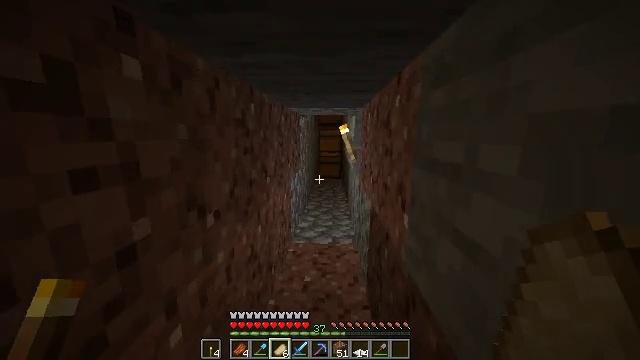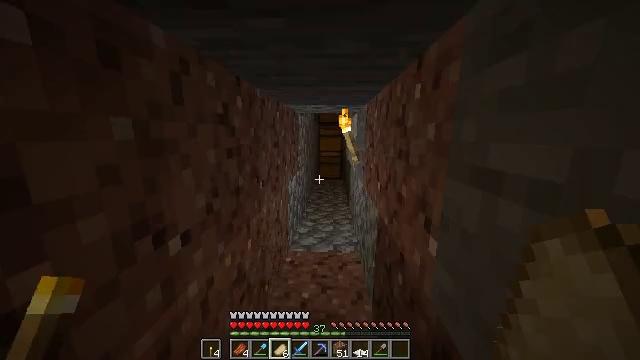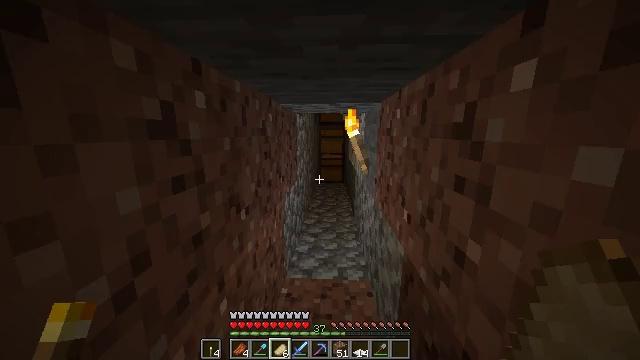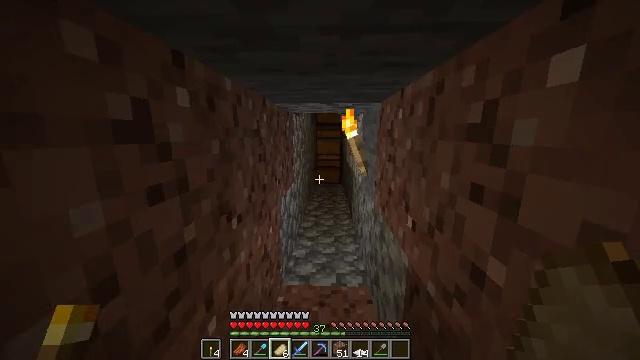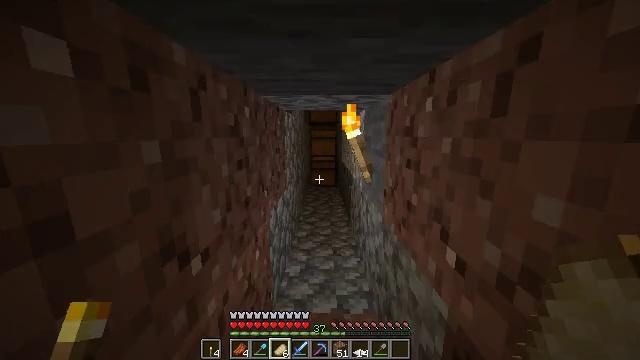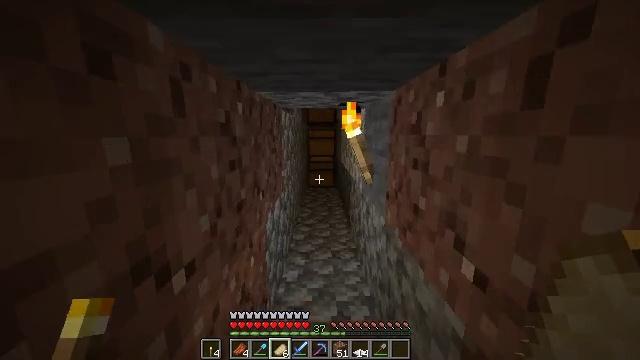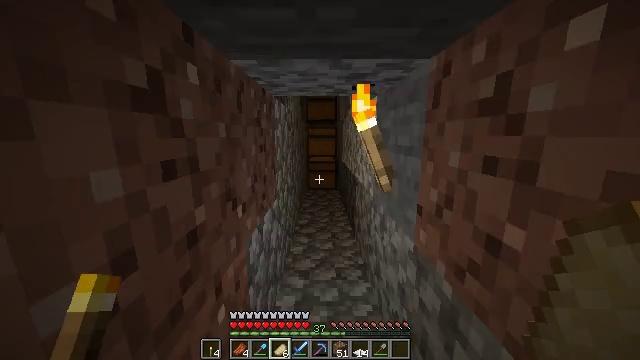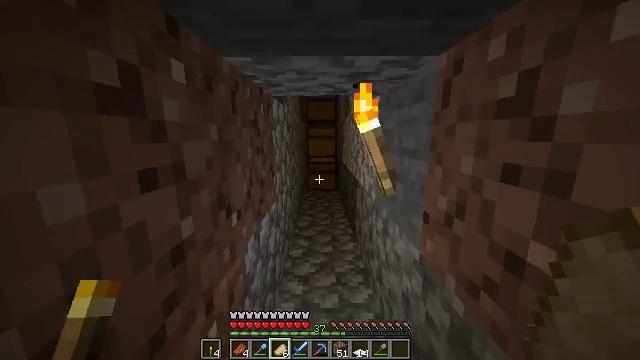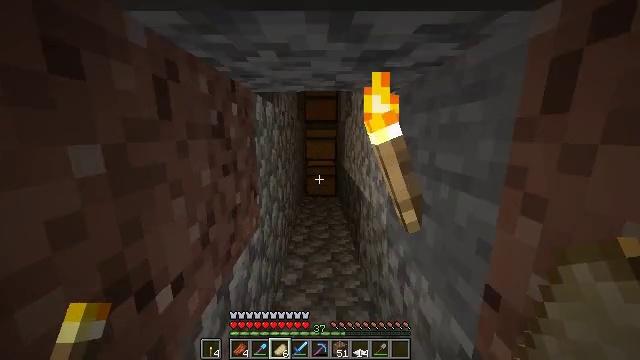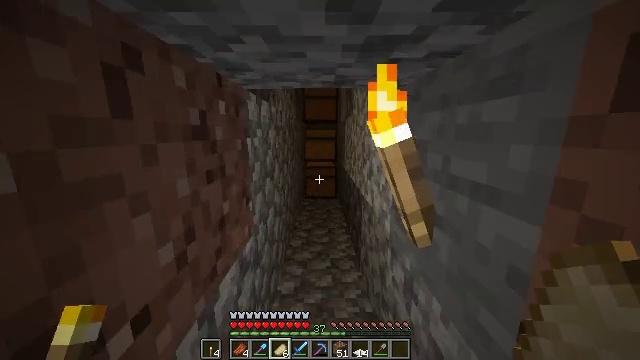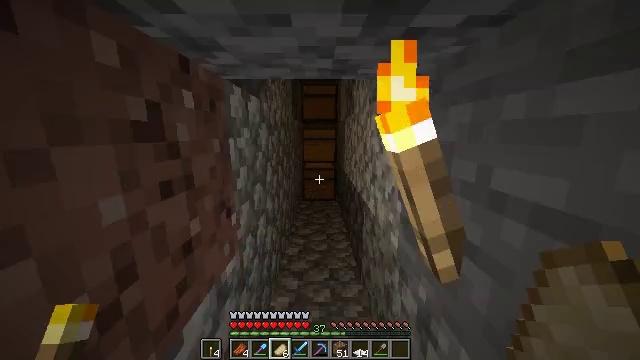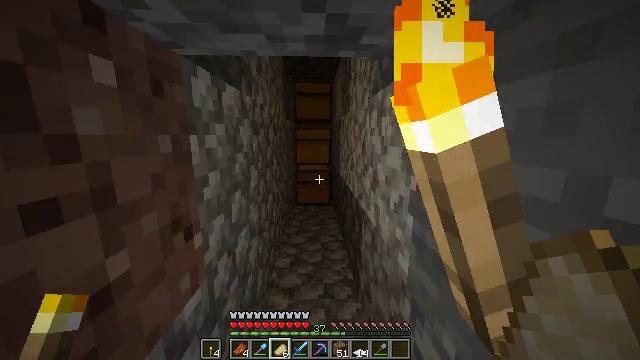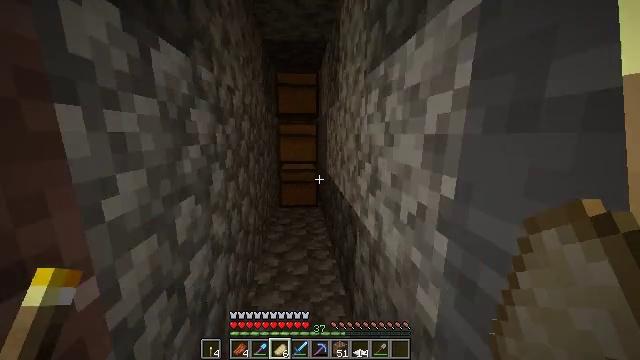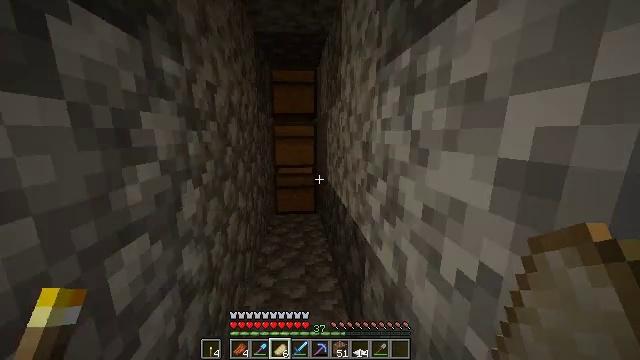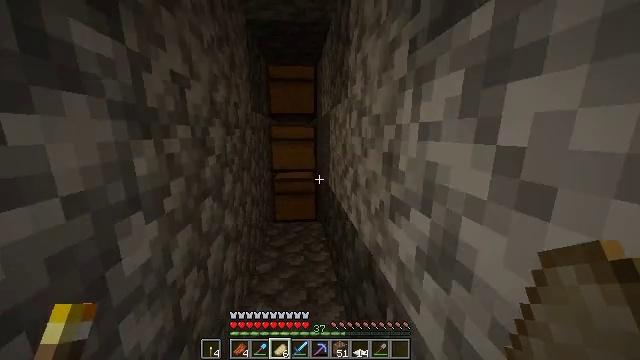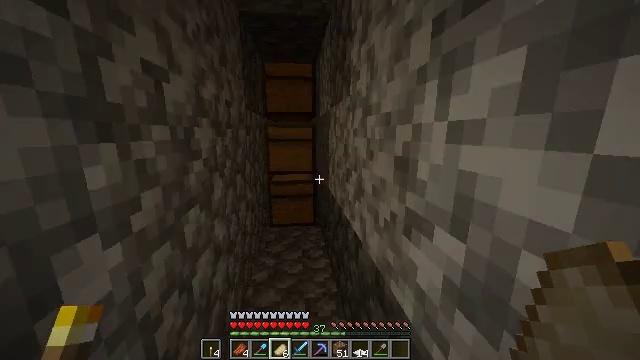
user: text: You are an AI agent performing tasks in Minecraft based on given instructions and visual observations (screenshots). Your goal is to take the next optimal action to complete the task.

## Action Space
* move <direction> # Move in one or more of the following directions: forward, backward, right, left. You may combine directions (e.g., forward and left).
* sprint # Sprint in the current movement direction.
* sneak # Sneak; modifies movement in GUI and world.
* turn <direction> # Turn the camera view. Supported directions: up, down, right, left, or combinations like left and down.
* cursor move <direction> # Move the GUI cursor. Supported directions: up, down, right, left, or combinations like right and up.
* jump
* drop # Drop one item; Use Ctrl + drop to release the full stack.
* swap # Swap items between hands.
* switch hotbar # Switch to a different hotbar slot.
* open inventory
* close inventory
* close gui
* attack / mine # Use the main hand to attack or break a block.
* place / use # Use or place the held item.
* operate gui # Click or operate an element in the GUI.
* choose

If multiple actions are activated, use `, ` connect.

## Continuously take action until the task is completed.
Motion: motion action
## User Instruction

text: Gather the smithing table into your inventory.
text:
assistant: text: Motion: move forward
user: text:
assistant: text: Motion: move forward
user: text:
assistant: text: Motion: move forward
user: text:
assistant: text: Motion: move forward, turn right
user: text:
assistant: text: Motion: move forward
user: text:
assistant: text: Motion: move forward
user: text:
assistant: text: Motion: move forward, sprint
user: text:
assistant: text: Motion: move forward, sprint
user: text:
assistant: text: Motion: move forward
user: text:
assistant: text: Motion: move forward
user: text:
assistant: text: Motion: move forward, turn right
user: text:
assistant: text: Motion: move forward, turn right
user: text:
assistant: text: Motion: move forward
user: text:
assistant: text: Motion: move forward
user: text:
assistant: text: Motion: move forward
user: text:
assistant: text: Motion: move forward
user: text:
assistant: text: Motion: move forward
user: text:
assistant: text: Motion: move forward, turn right
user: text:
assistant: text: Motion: move forward, turn right
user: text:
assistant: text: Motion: move forward, turn left and down
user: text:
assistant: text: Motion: move forward, turn left and down
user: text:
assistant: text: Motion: move forward, turn left and down
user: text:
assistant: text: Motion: turn down
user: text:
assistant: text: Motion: turn down
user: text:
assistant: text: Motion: turn left and down
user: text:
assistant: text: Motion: turn left and down
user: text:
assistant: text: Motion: turn left and down
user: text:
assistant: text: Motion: use / place
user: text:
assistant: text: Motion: use / place
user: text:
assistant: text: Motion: use / place